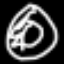
Label: donut